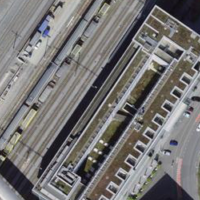
EUNIS habitat code: 57
Species observed at this site:
Medicago sativa